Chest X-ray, PA view. Patient: 81 years old, sex F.
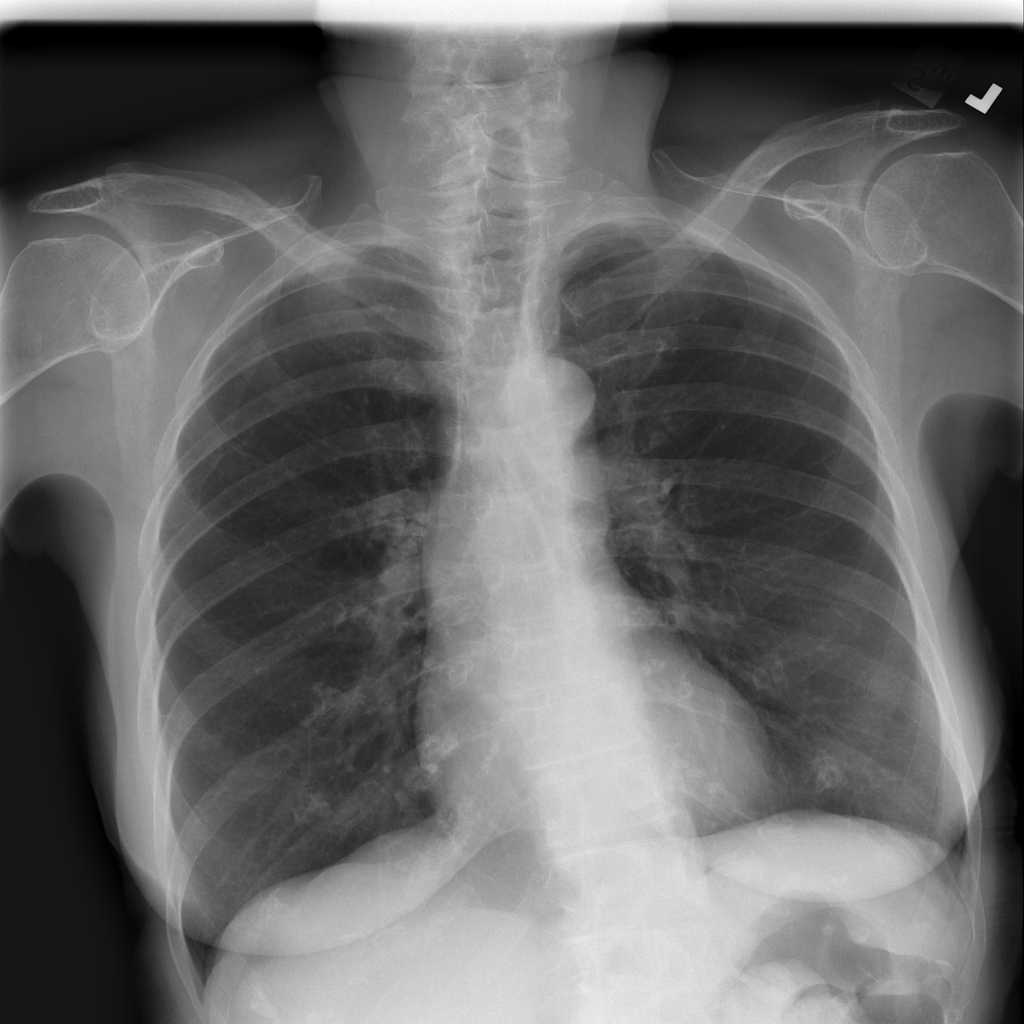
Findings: No Finding